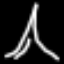
Label: The Eiffel Tower